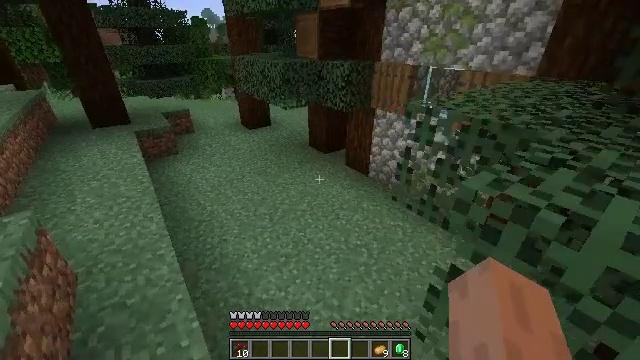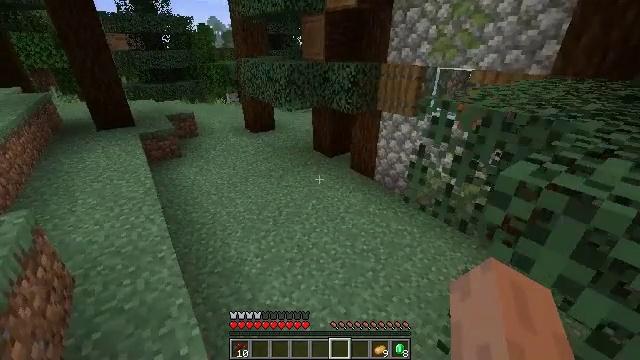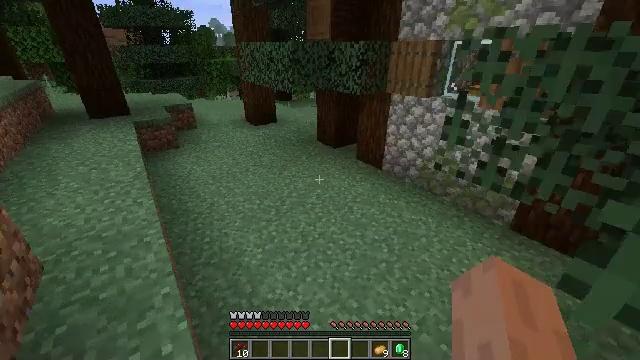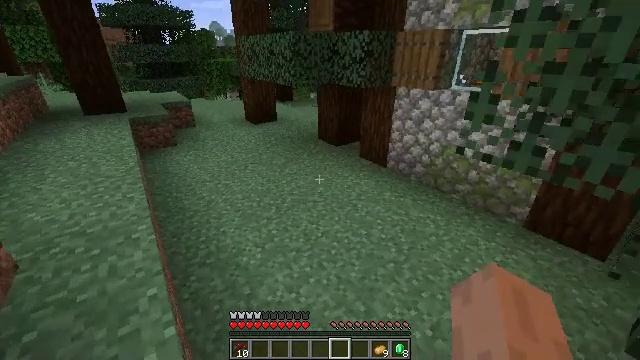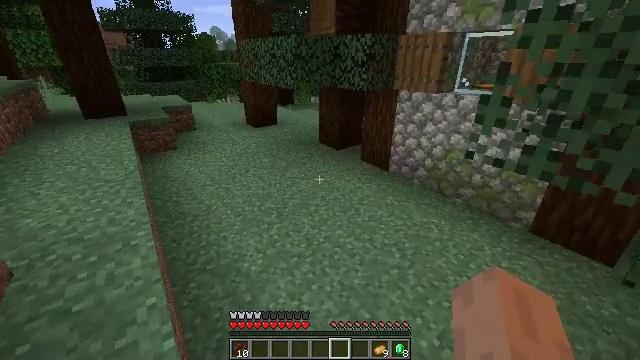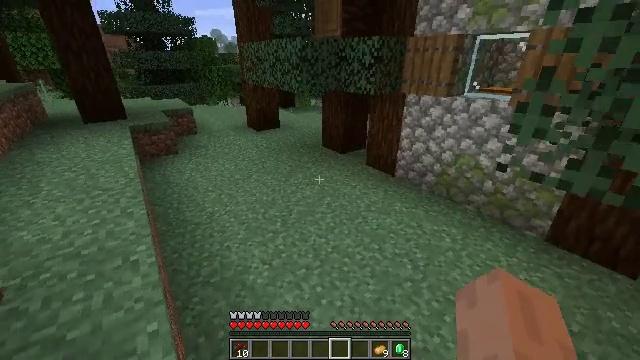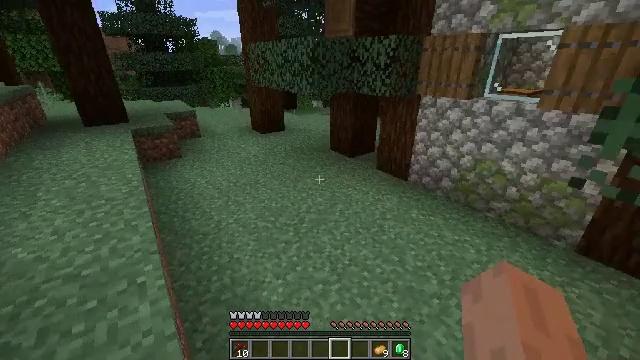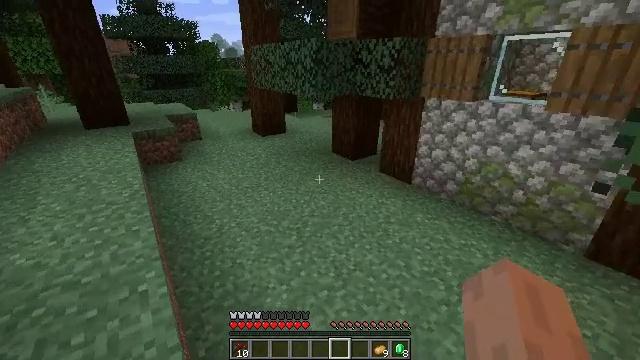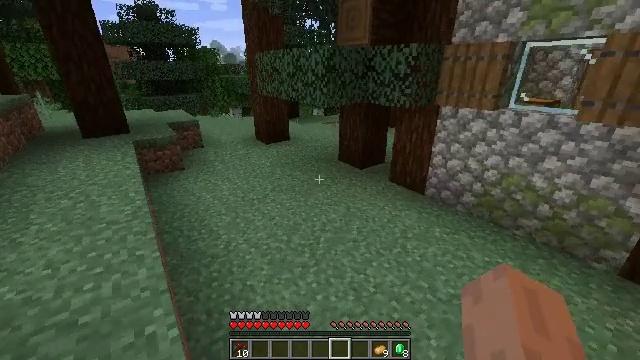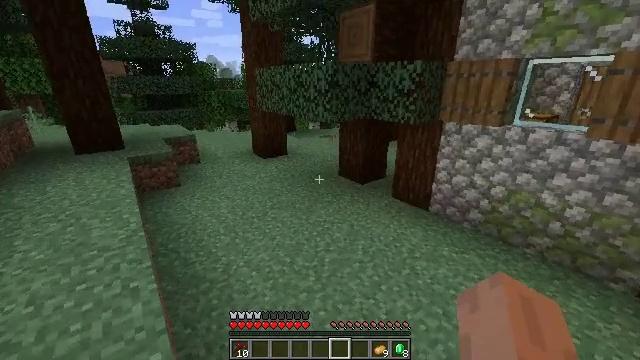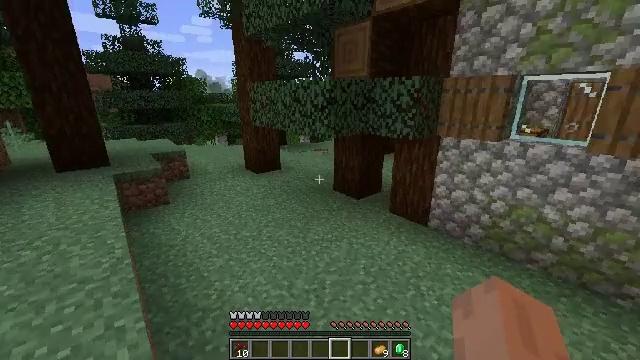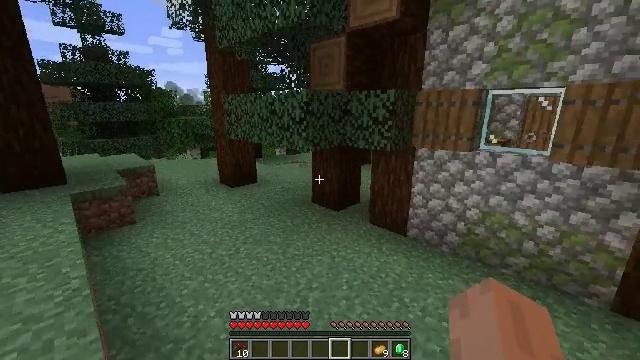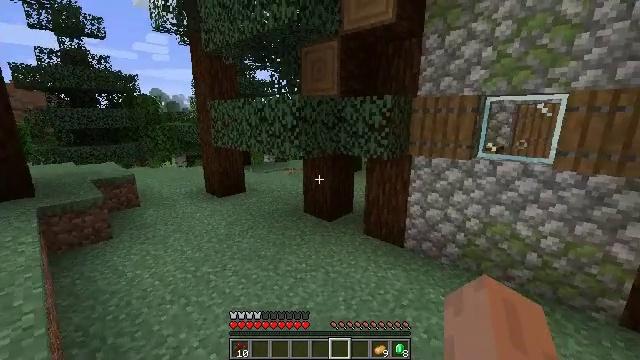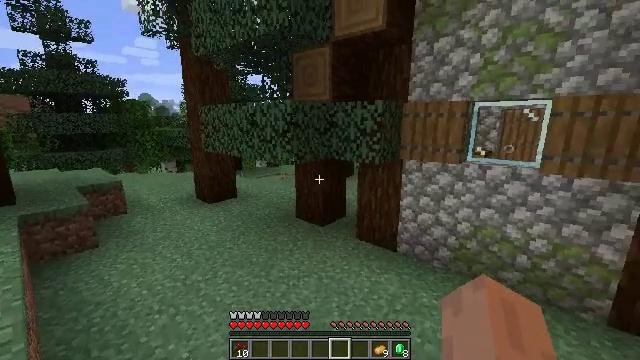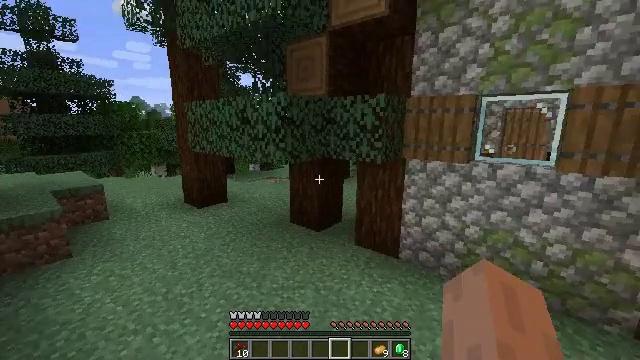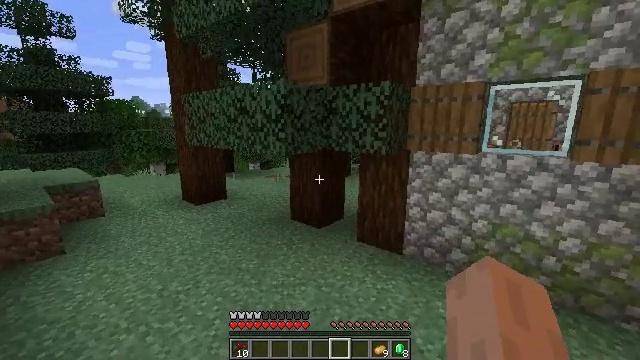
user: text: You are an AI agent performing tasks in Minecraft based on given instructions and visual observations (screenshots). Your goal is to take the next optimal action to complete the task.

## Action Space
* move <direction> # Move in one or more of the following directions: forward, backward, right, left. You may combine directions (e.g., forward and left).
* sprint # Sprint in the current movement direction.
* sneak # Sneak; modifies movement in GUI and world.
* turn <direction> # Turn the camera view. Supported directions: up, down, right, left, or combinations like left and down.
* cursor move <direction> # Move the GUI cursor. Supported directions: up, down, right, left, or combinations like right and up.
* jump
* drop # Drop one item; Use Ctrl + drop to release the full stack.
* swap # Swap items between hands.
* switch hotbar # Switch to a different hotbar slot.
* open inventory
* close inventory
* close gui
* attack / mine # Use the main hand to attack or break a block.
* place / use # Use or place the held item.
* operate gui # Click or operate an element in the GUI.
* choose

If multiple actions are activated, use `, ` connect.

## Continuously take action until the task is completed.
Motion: motion action
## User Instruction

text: Remove the purple carpet from the floor.
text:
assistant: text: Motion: move forward, turn up
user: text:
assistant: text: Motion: move forward
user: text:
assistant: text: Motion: move forward
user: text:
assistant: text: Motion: move forward and move left
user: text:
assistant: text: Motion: move forward and move left
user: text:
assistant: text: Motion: move forward and move left
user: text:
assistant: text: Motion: move forward and move left
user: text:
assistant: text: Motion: move forward and move left, turn up
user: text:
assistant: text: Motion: move forward and move left, turn right and up
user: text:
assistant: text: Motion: move forward and move left, turn right and up
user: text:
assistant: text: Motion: move forward, turn right and up
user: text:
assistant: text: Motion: move forward, turn right and up
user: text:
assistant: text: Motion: move forward, turn right and up
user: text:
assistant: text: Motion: move forward, turn right
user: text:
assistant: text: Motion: move forward, sprint
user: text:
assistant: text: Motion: move forward, sprint
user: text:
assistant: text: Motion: move forward, sprint
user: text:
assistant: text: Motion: move forward, sprint
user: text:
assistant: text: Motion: move forward, sprint
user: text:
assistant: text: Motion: move forward, sprint
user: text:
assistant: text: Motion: move forward, sprint
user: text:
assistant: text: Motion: move forward, sprint
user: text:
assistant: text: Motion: move forward, sprint
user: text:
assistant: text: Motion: move forward and move left, sprint
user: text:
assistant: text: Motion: move forward and move left, sprint, turn right
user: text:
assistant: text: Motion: move forward and move left, sprint
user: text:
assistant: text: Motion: move forward and move left, sprint, turn right
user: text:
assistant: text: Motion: move forward and move left, sprint, turn right
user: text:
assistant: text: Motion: move forward and move left, sprint, turn right
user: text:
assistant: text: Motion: move forward and move left, sprint, turn right